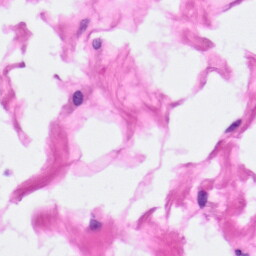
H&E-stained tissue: Pancreatic